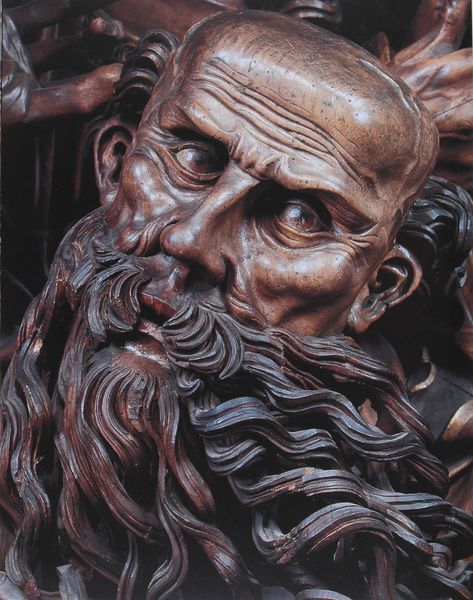
Titel: Hochaltar aus der Abteikirche Zwettl, Mittelschrein, Himmelfahrt Mariens (Detail)
Künstler: Meister von Zwettl
Standort: Adamov (Adamsthal)
Institution: Pfarrkirche St. Barbara
Schlagwörter: hand, kopf, mann, ausschnitt, bewegung, braun, glas, haar, holz, mund, nase, ohr, stirn, blick, alt, bart, schnurrbart, augen, falten, gesicht, haupt, mensch, vollbart, portrait, porträt, wind, figur, haare, lippen, locken, ohren, skulptur, relief, wangen, kahl, detail, ernst, streng, glatze, bronze, plastik, platte, foto, fotografie, photographie, alter, moses, stirnfalten, altar, schnitzerei, photo, wangenknochen, runzeln, leid, schmerz, heiliger, geöffnet, sprechend, prophet, holzfigur, fassung, ader, schnitzwerk, ausdrucksstark, schnitzaltar, kraftvoll, schrecklich, apostel, rauschebart, rückwärtsgewandt, heftig, gelockt, leinberger, stirnrunzeln, angsterfüllt, bartgestrüpp, sehend, verzehrt, wissend